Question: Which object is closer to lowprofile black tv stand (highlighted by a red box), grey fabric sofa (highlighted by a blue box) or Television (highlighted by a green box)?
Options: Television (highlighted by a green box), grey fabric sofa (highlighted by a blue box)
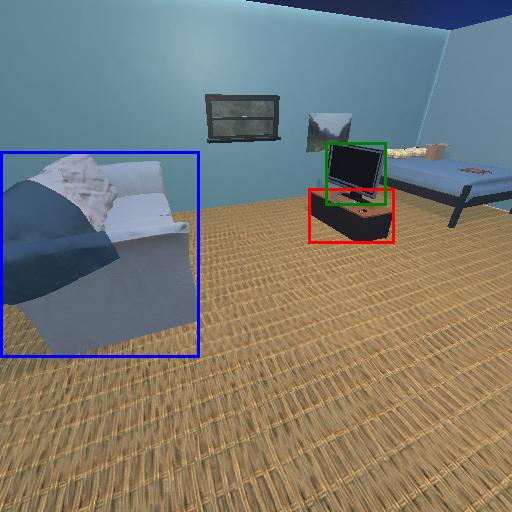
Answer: Television (highlighted by a green box)